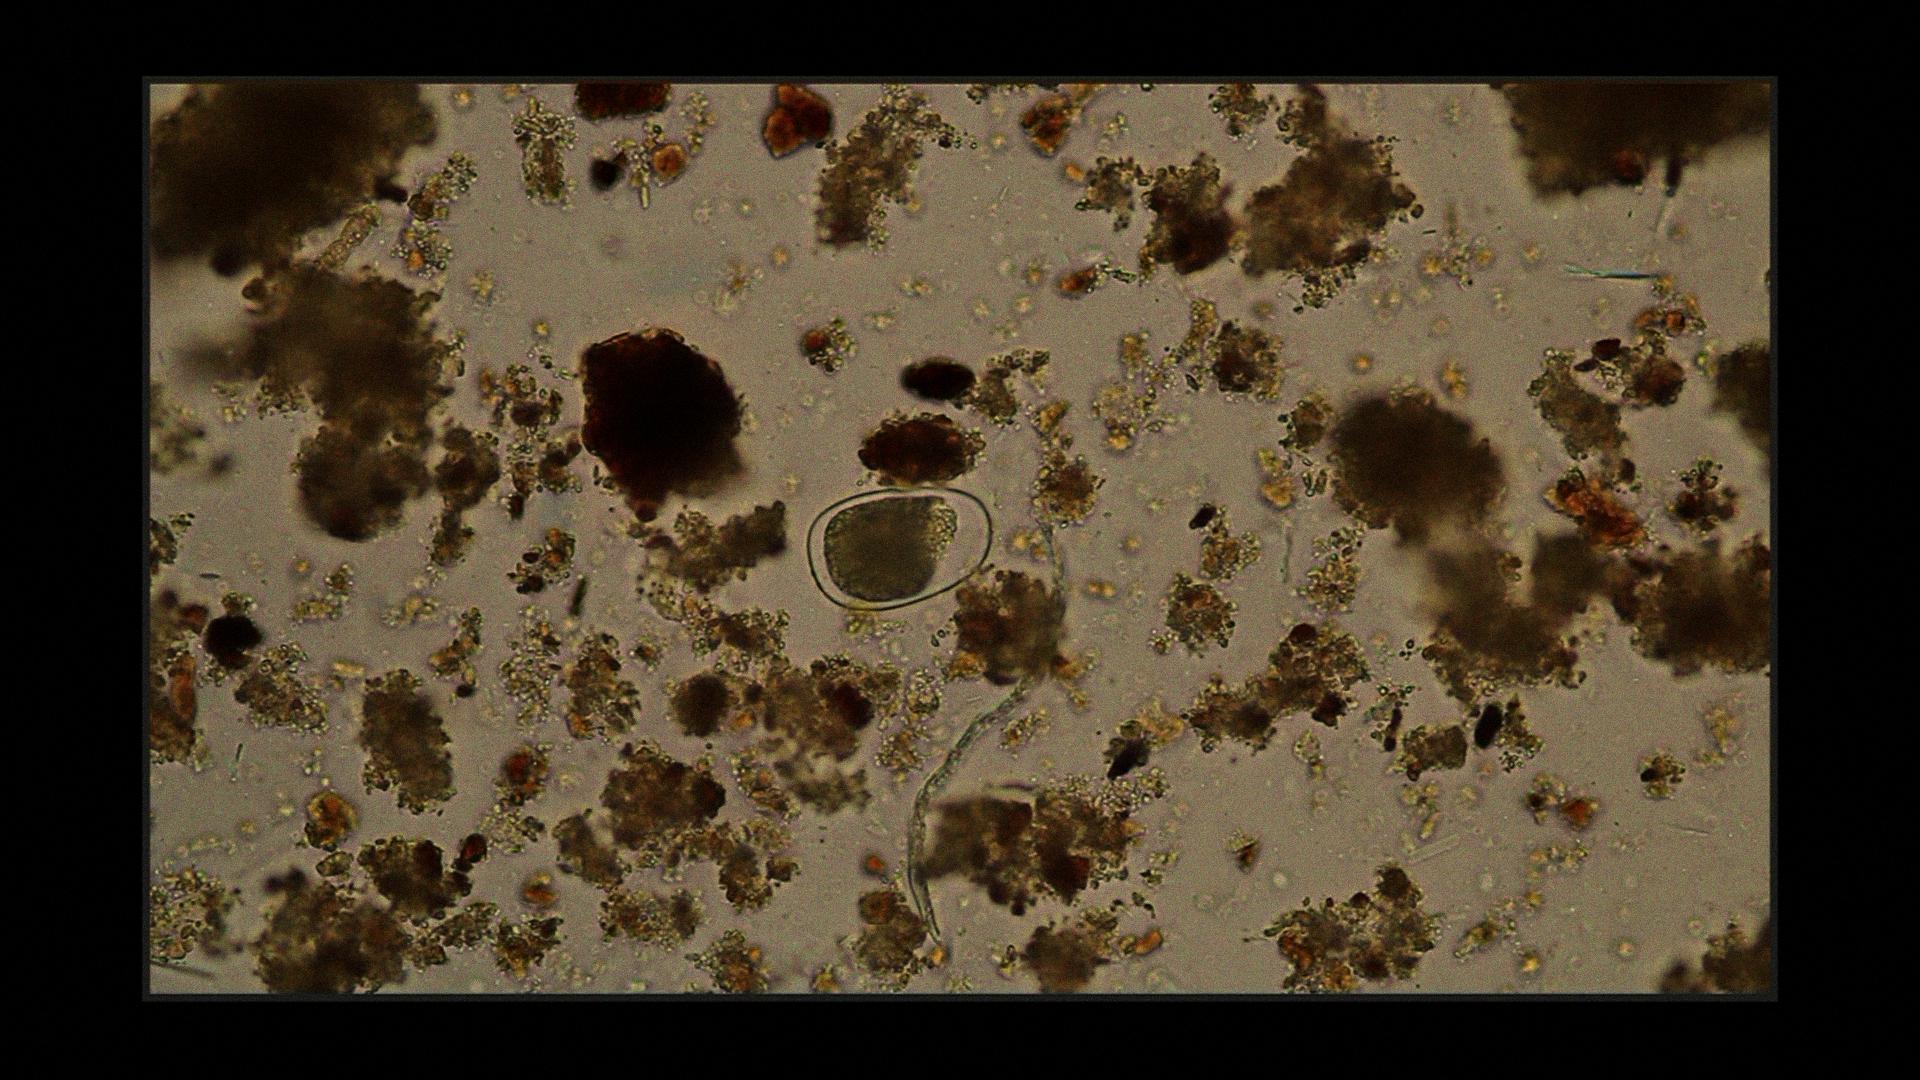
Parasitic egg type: Hookworm egg